Question: I am trying to run privileged code from the console in WebIDE. My android firefox verison is 39. My desktop firefox version is 38 as I am using Ubuntu so it doenst perfectly sync up with firefox release cycle.
So anyways I followed this tutorial to the T: <URL>
And I am able to connect to my Firefox on Android on my cellphone (Samsung Galaxy) but I am not able to see "Main Process" in the dropdown here is a screenshot:

Does anyone know what's up? I am starting to develop addons for android, so for installation i will be uploading to github and then installing directly from there with github installer addon.
But to test stuff on the fly it is very critical to use scratchpad or browser console to test code. Editing addon and reinstalling everytime is very cumbersome.
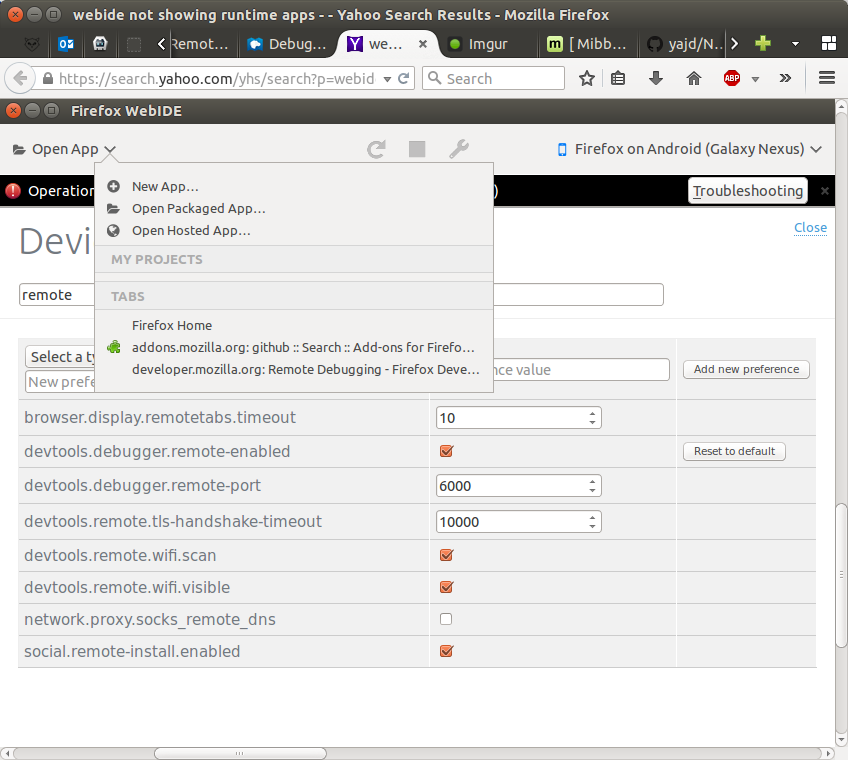
Answer: When connecting to a remote device, like Firefox for Android, it's important for the desktop Firefox to be than the device, or else you can get some strange behavior like you're seeing here.
So, if you still have 39 on Android, then make sure to use 39 or later on desktop.